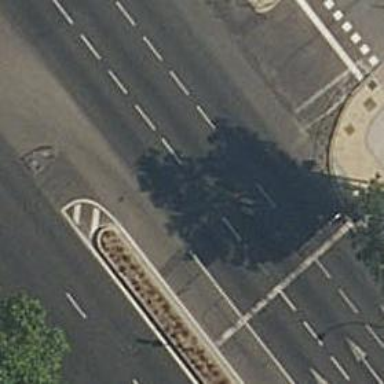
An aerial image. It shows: Secondary road with asphalt surface.